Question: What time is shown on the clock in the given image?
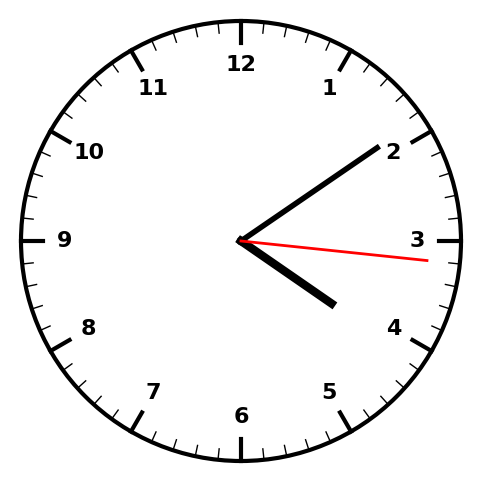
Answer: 04:09:16